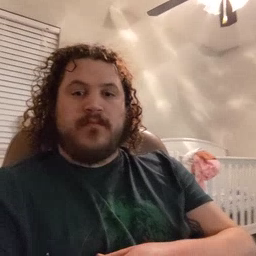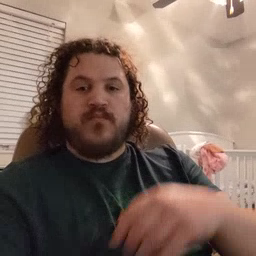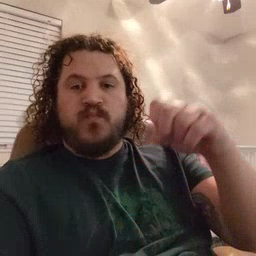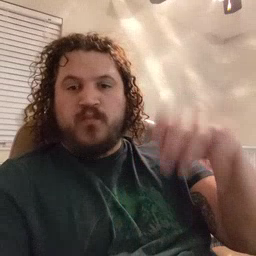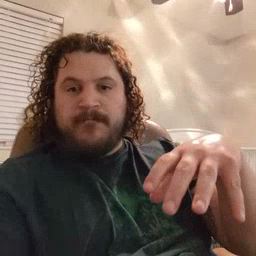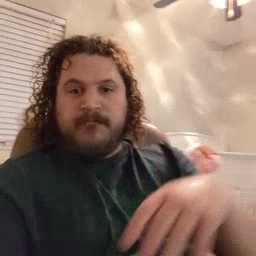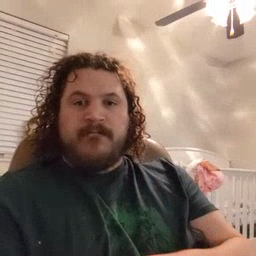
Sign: drop